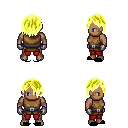
a pixel art fantasy rpg character, male body template, human, dark skin, leather chest armor, red pants, gold bangs hairstyle, metal gloves, black slippers, four views (front, back, left, right), 2x2 character sprite sheet, small pixel art, hard edges, no anti-aliasing